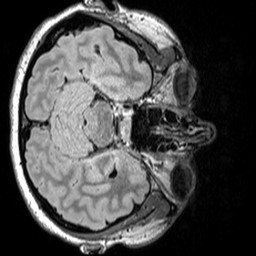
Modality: FLAIR
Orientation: axial
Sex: female